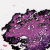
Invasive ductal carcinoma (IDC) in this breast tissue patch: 0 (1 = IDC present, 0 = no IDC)